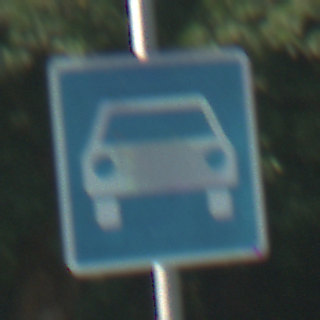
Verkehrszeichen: Kraftfahrstrasse
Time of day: MorningAfternoon
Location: Outdoor (Nature)
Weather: Clear
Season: NotSpecified
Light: Natural